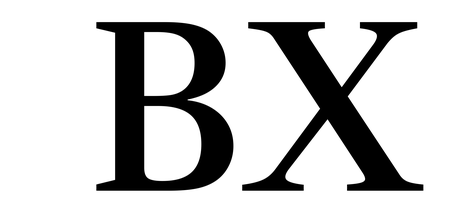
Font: LibreCaslonText_Medium